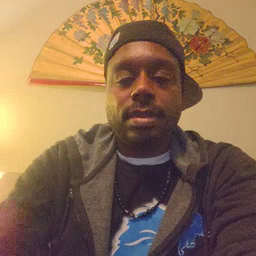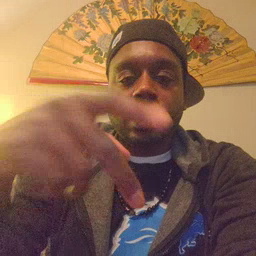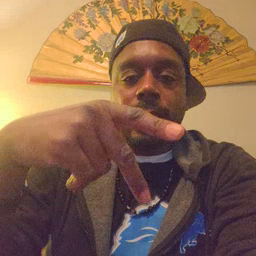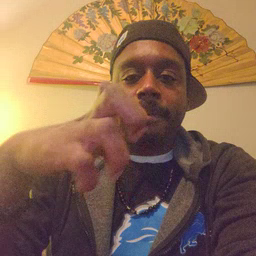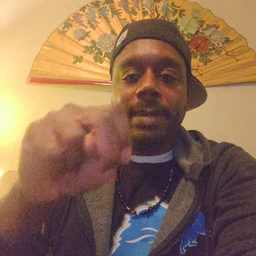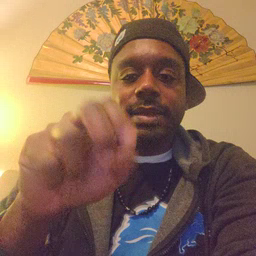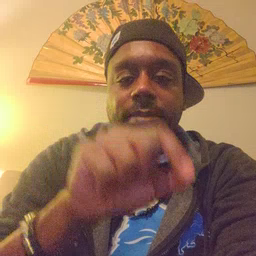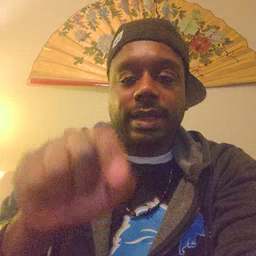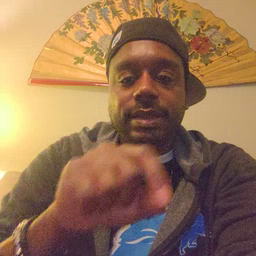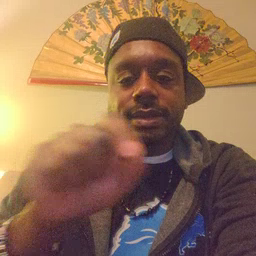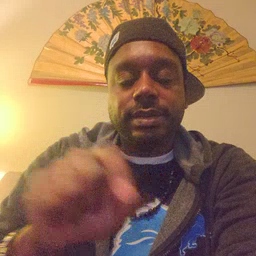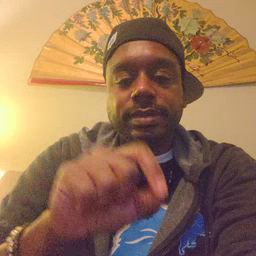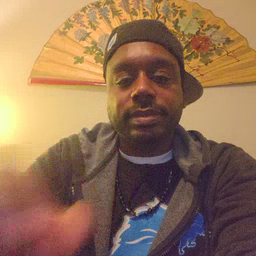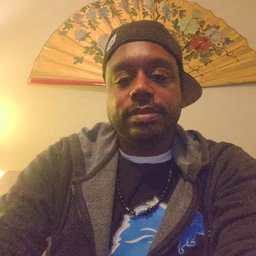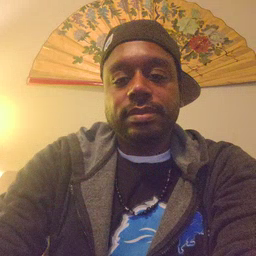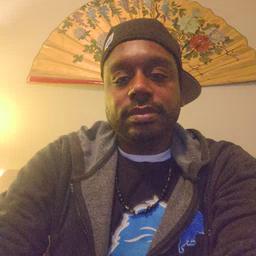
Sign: pen